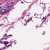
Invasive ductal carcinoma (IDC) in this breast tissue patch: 0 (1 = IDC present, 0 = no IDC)